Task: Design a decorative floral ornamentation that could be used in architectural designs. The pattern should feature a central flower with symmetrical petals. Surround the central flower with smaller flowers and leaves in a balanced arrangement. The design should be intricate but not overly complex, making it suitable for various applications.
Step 1852:
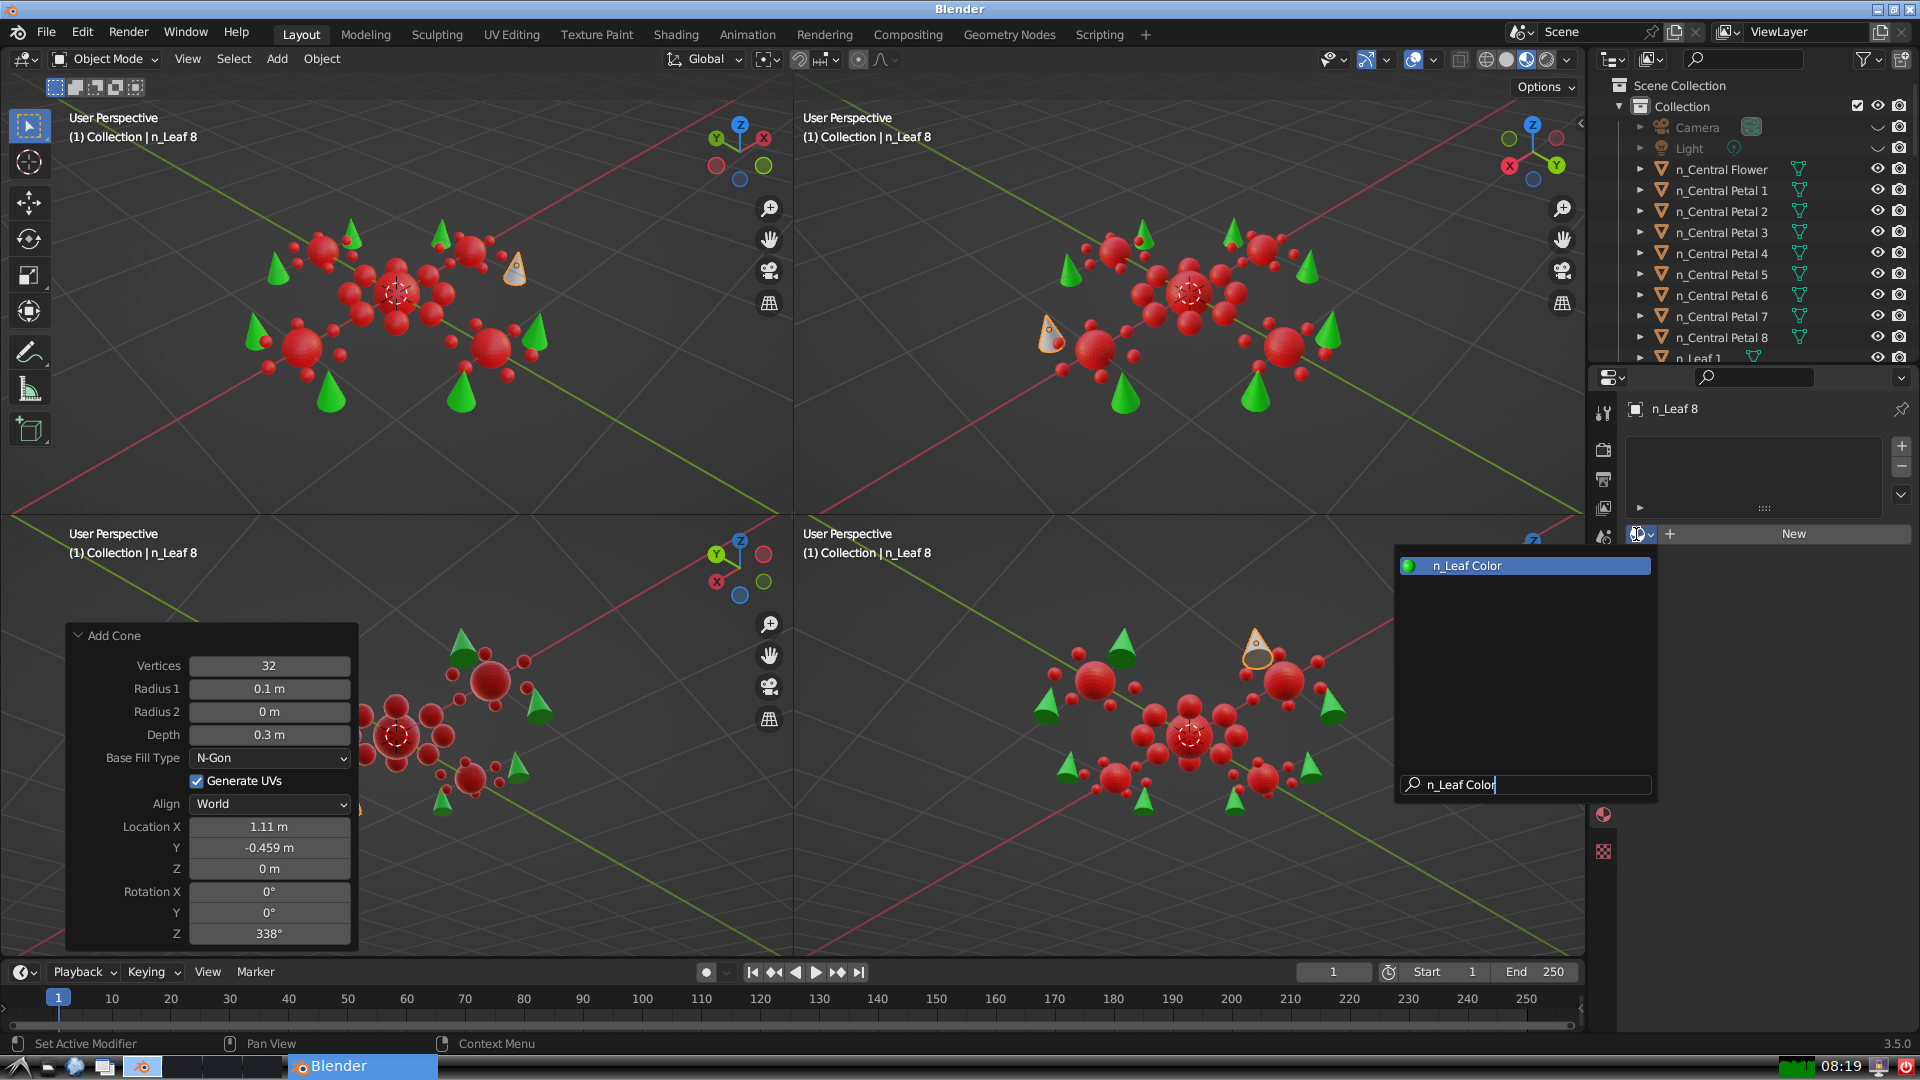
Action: {"key_press": ['Return']}